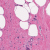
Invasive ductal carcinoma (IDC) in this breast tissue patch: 0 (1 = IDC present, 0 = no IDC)